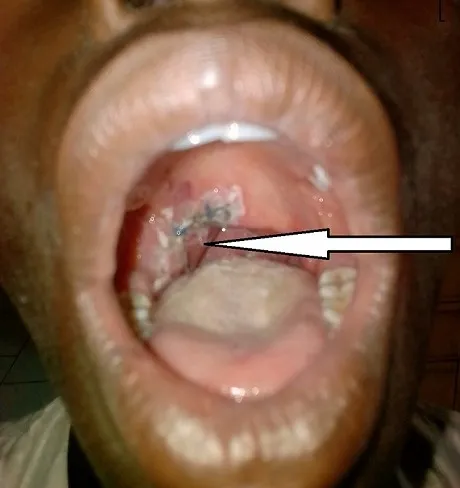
Postoperative appearance after tumor reduction surgery.
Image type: pathology (fish)